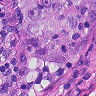
Metastatic tissue present: yes